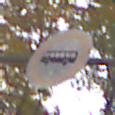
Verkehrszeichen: VerbotKraftomnibusse
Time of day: Midday
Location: Outdoor (Nature)
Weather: Overcast
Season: NotSpecified
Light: Natural